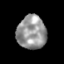
Tissue: skin
Cell type: T cells
Senescence score: 0.2239
Nuclear area (px): 961
Mean DAPI intensity: 150.646